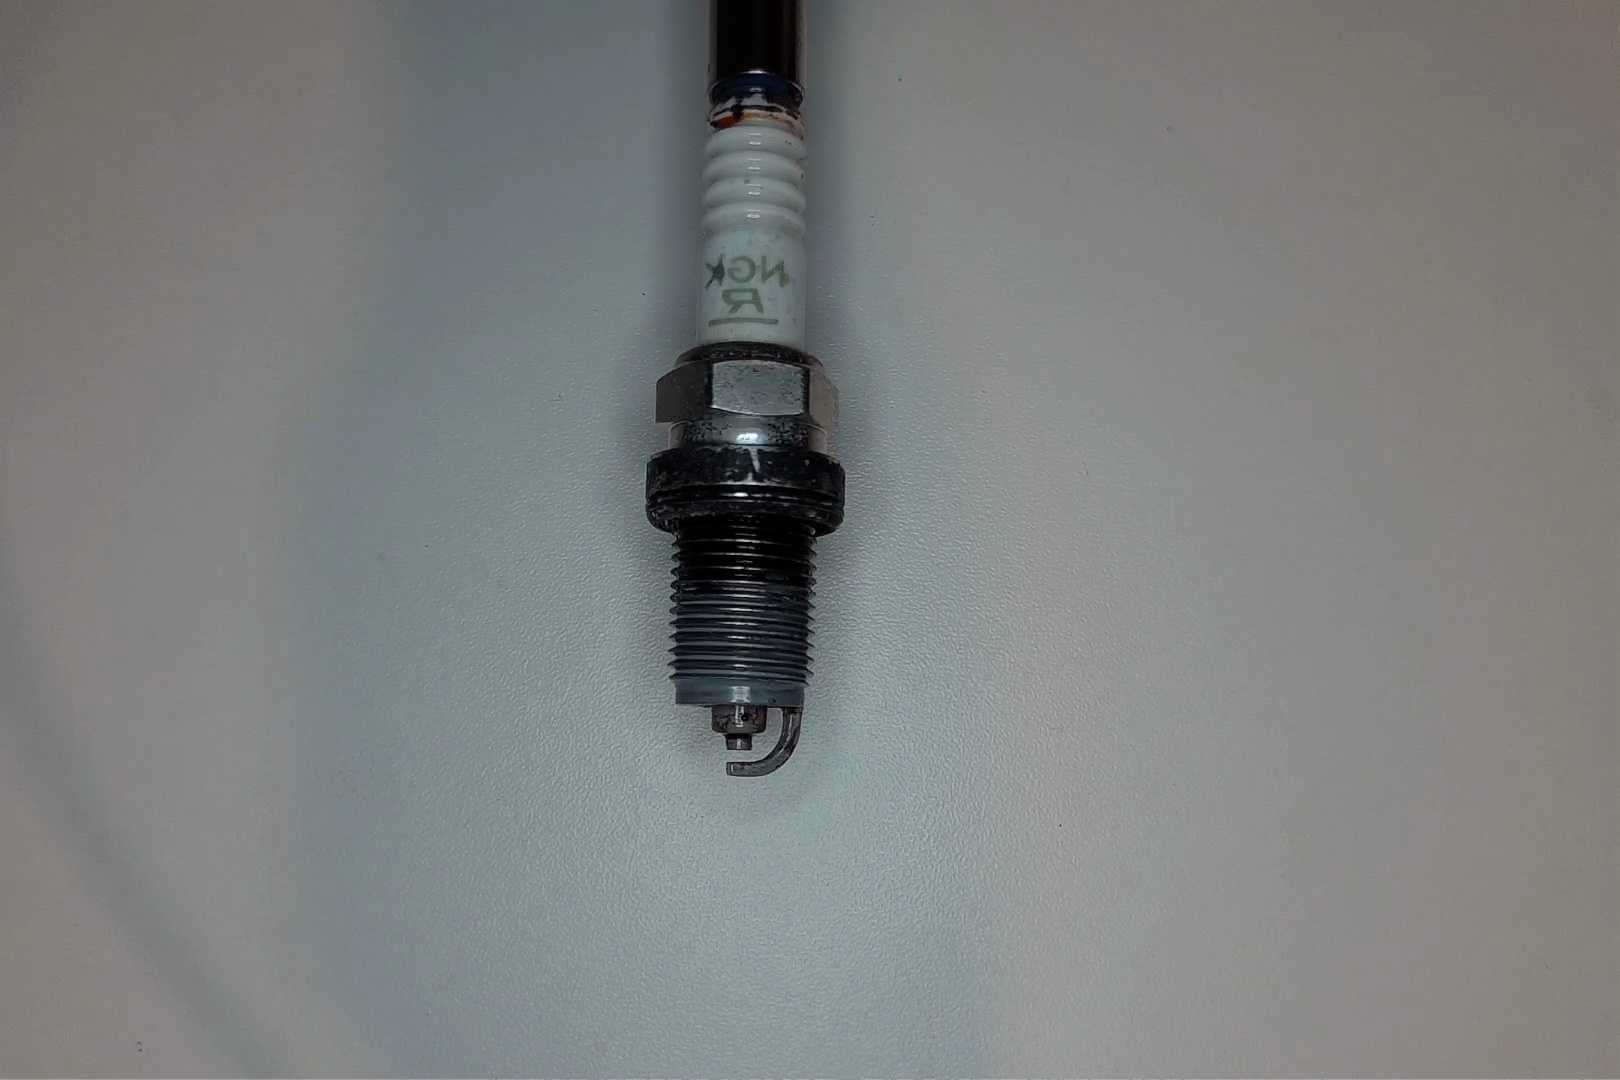
Label: anomaly